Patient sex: M
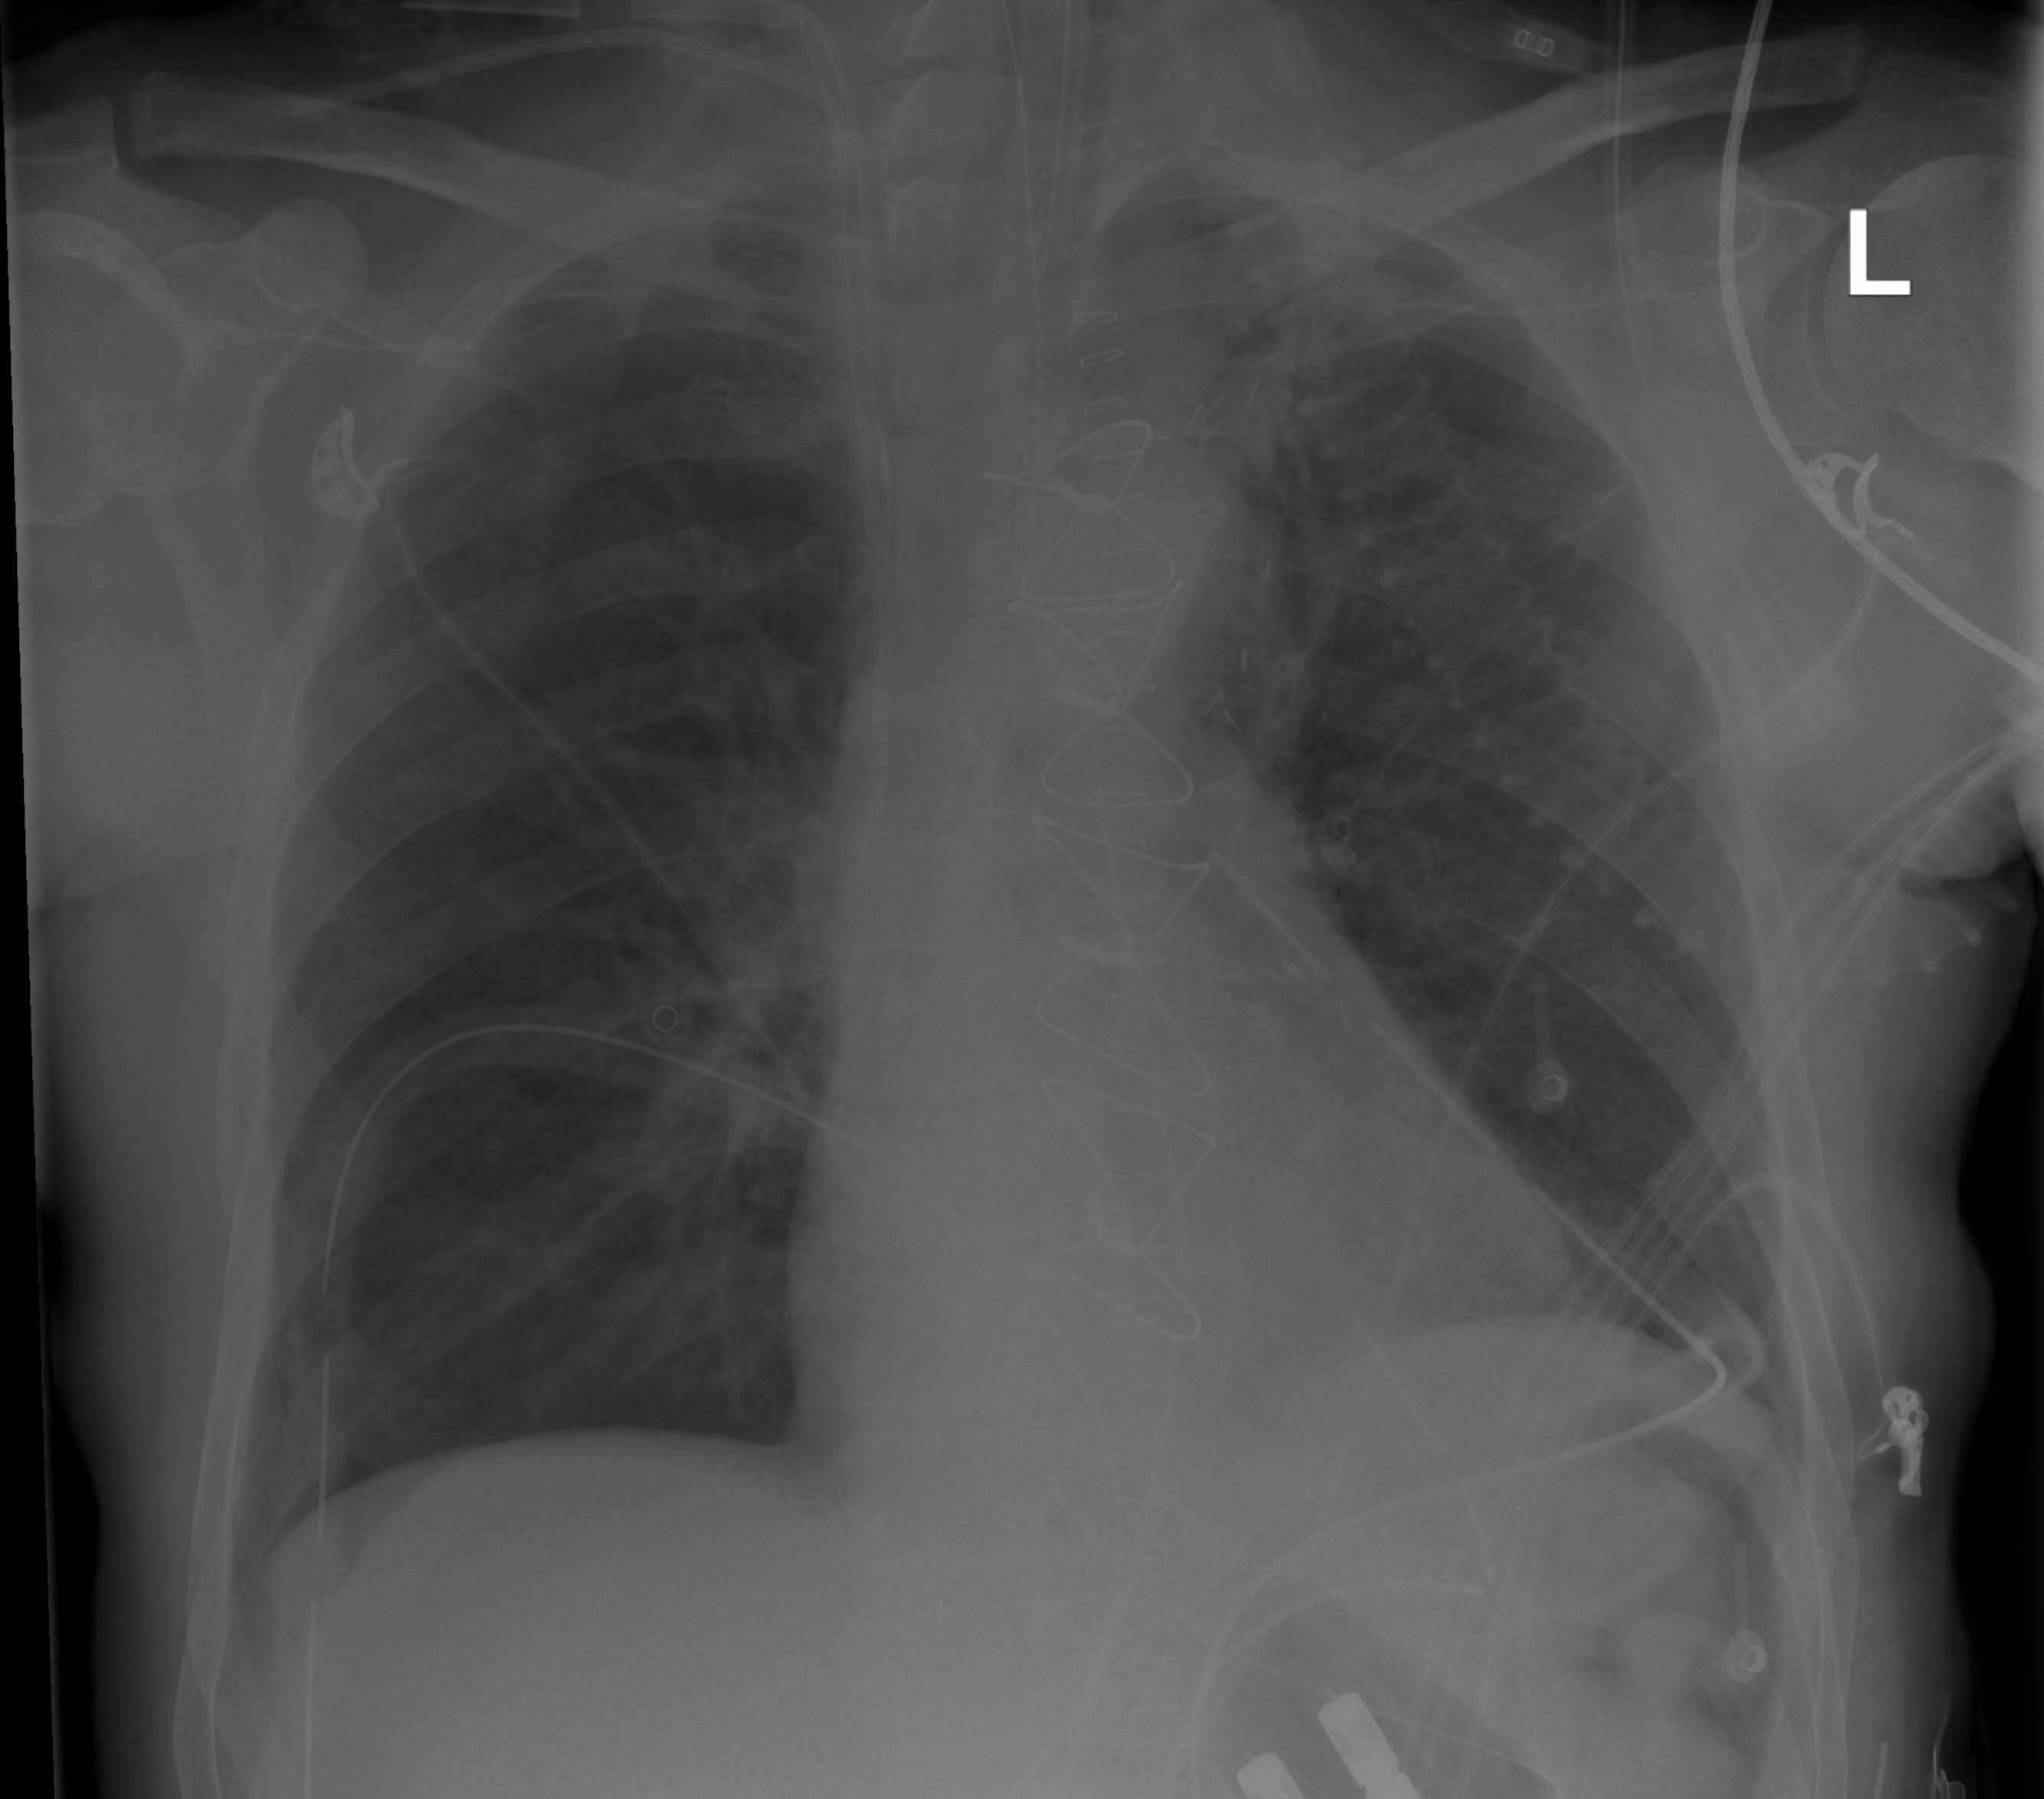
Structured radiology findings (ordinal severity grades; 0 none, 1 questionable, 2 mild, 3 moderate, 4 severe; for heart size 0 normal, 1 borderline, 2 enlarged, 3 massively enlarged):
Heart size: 0
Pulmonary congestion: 0
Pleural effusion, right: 0
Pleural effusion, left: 0
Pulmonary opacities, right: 0
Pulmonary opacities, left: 0
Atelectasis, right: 1
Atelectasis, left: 0